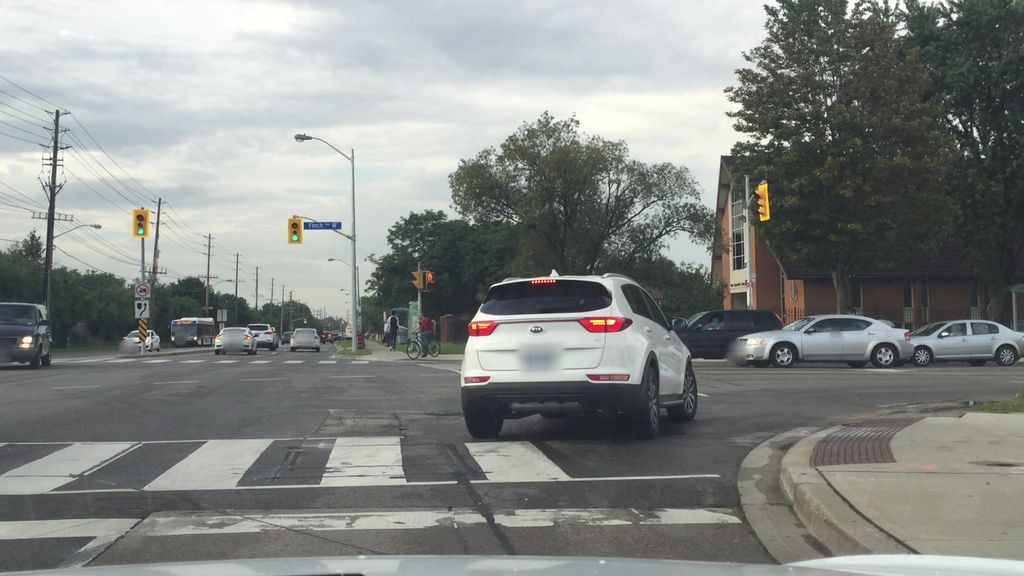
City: toronto